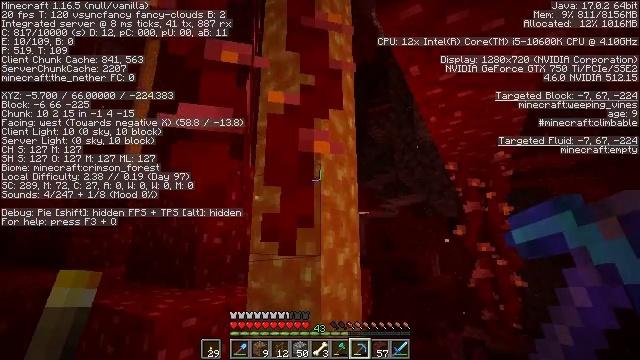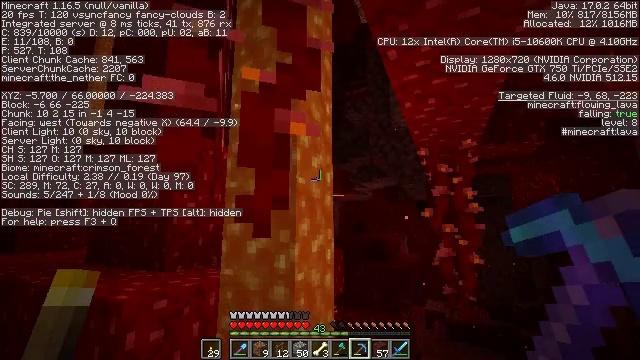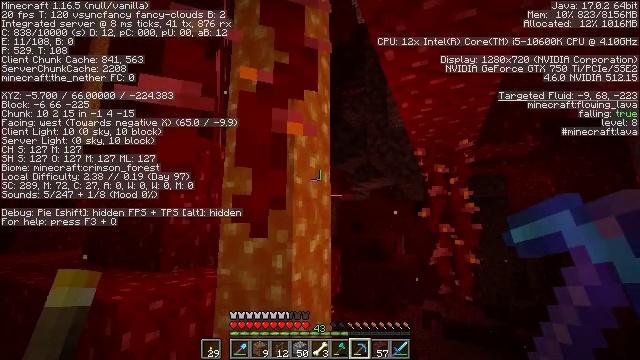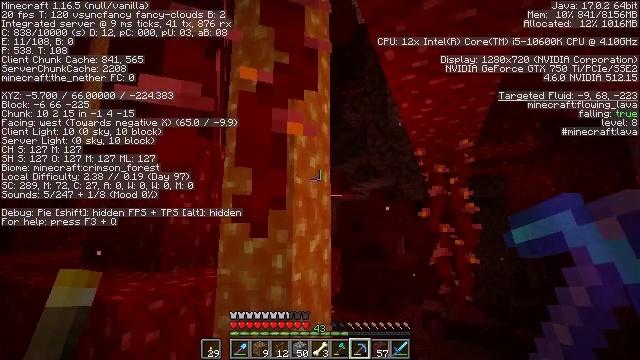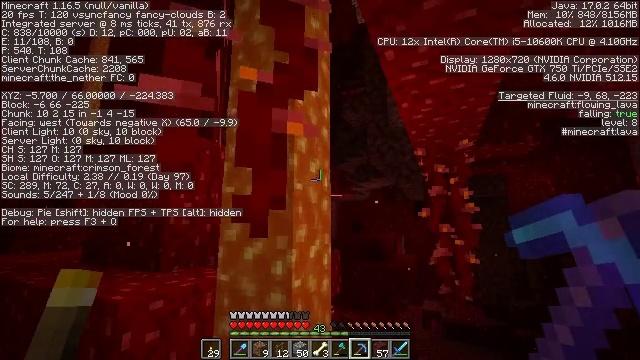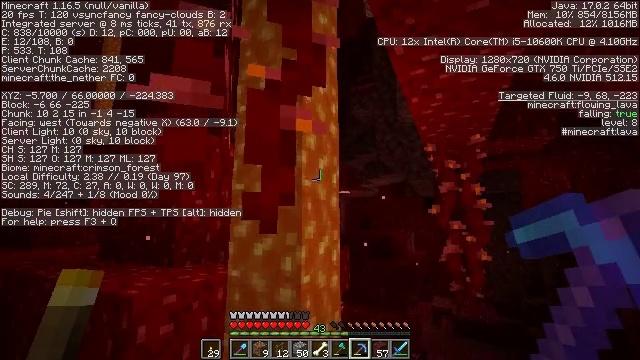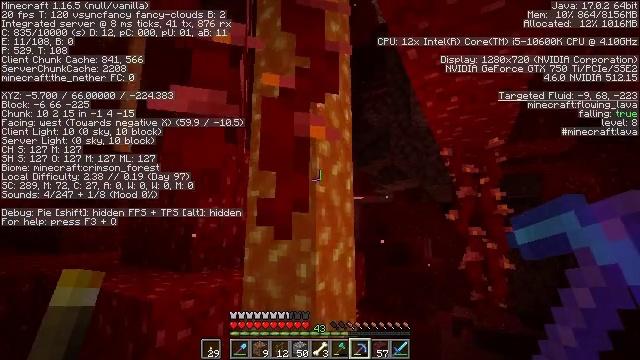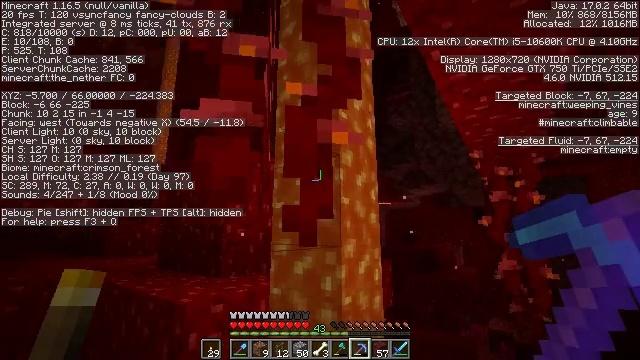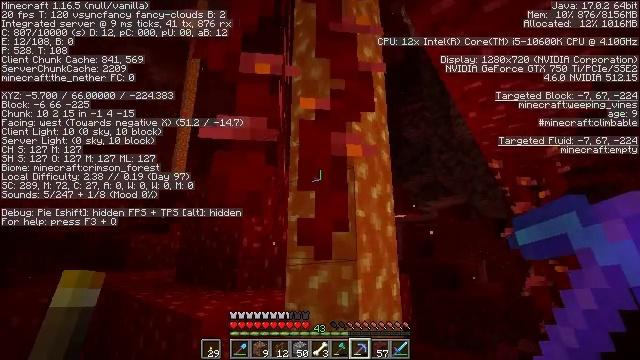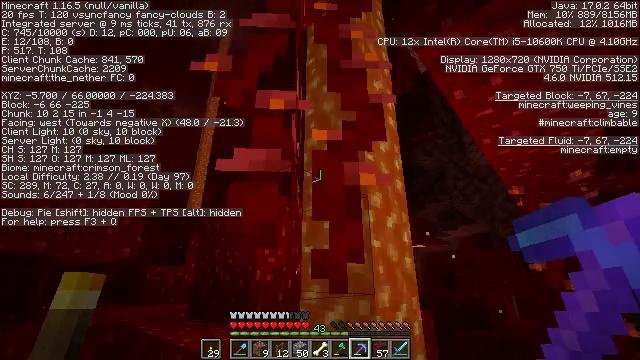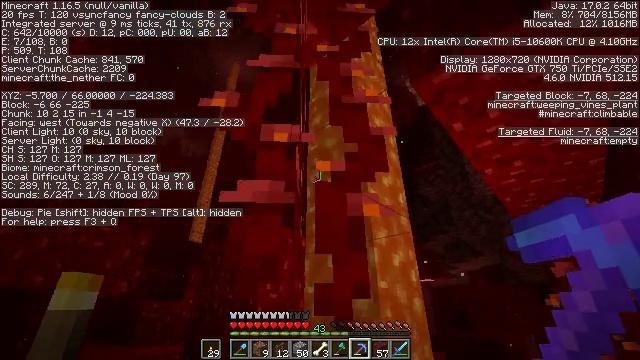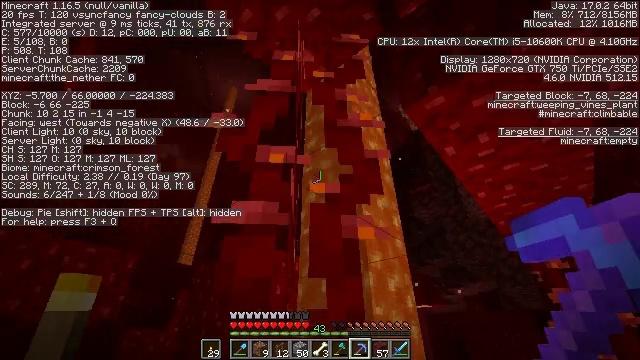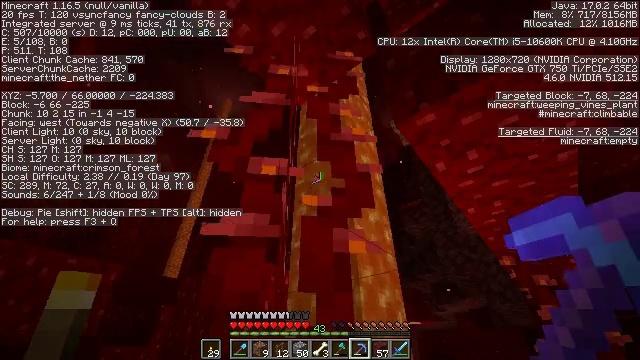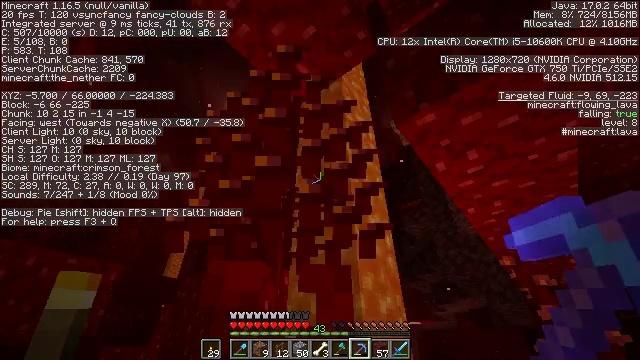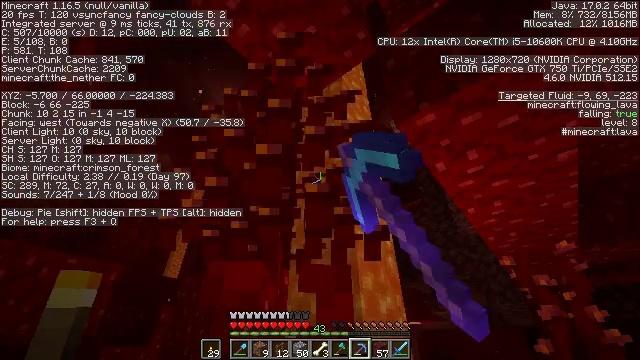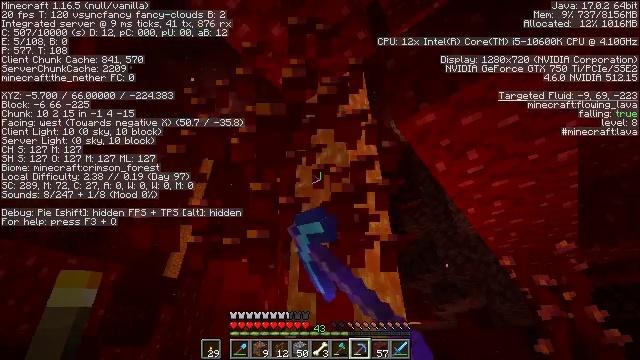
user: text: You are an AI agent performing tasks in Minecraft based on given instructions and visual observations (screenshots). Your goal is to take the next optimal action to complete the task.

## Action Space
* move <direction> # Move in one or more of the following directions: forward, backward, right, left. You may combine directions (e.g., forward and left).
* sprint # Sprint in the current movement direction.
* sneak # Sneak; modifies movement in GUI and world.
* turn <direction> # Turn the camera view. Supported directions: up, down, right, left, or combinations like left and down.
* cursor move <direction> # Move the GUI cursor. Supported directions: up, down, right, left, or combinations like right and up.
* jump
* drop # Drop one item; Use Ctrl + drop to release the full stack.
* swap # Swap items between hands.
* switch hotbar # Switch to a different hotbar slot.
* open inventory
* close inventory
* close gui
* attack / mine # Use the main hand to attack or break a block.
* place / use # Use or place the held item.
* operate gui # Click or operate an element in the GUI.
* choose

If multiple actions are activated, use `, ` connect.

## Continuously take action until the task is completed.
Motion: motion action
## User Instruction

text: Collect the weeping vines plant.
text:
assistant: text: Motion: turn right and down
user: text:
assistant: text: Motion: no_op
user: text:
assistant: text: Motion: no_op
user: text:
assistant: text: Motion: no_op
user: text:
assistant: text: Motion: turn left
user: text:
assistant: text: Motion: turn left and up
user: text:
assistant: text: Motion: turn left and up
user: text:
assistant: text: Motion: turn left and up
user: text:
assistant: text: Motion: turn left and up
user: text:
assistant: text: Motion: turn up
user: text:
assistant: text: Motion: turn right and up
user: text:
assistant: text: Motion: turn right and up
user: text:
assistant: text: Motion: attack / mine
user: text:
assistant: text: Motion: attack / mine
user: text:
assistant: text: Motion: attack / mine
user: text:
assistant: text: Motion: turn up, attack / mine
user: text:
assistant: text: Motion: turn right and up
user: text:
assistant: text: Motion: no_op